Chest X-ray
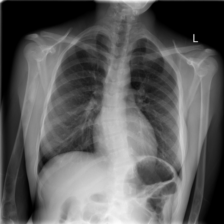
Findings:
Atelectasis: negative
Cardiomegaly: negative
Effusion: negative
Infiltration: negative
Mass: negative
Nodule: negative
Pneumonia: negative
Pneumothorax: negative
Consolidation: negative
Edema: negative
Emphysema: negative
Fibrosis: negative
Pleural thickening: negative
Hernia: negative